Question: I'm trying to draw a map with hexagonal tiles. However, I'm struggling to get the tiles to line up properly, so there is no space inbetween them.  One with the tiles I use normally and one zoomed in on with another tile made to make sure it's not just the antialiasing playing tricks on me.
This is the code that's responsible to get the pixel coordinates for every tile. Apparently there's some miscalculation with the offset of every odd row, but simply adding or subtracting a pixel only increases the gaps.
'''
private static final float HEX_WIDTH = 97; // 139 for colored tiles
private static final float HEX_HEIGHT = (float) (Math.sqrt(3)/2 * HEX_WIDTH);
public Vector2 getHexCoordinates(Hexagon hex) {
float x = (float) HEX_WIDTH * hex.getGridX() * 3 / 4;
float y = (float) HEX_HEIGHT * (hex.getGridX() / 2 + hex.getGridY());
y = (hex.getGridX() % 2 == 0) ? y : y + HEX_HEIGHT / 2;
return new Vector2(x, y);
}
'''
In addition <URL> I'm using in case anyone is wondering.
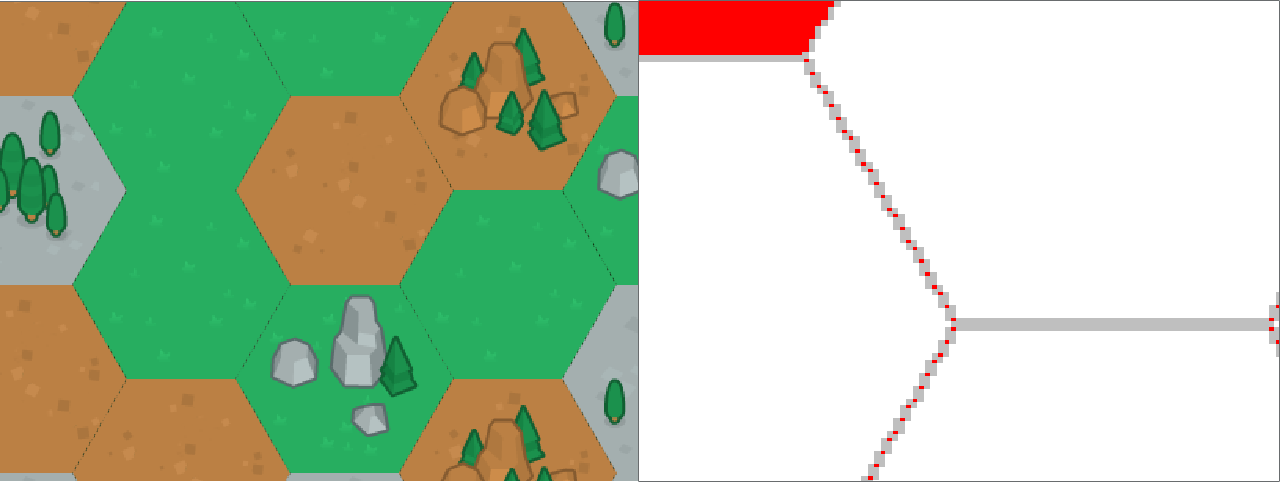
Answer: Scaling the individual Sprites by 1.01f reduced the size of the gaps enough to consider this problem solved.